Field crop: maize
Growth stage: 2
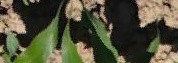
Species: maize